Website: lowes
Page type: review-order
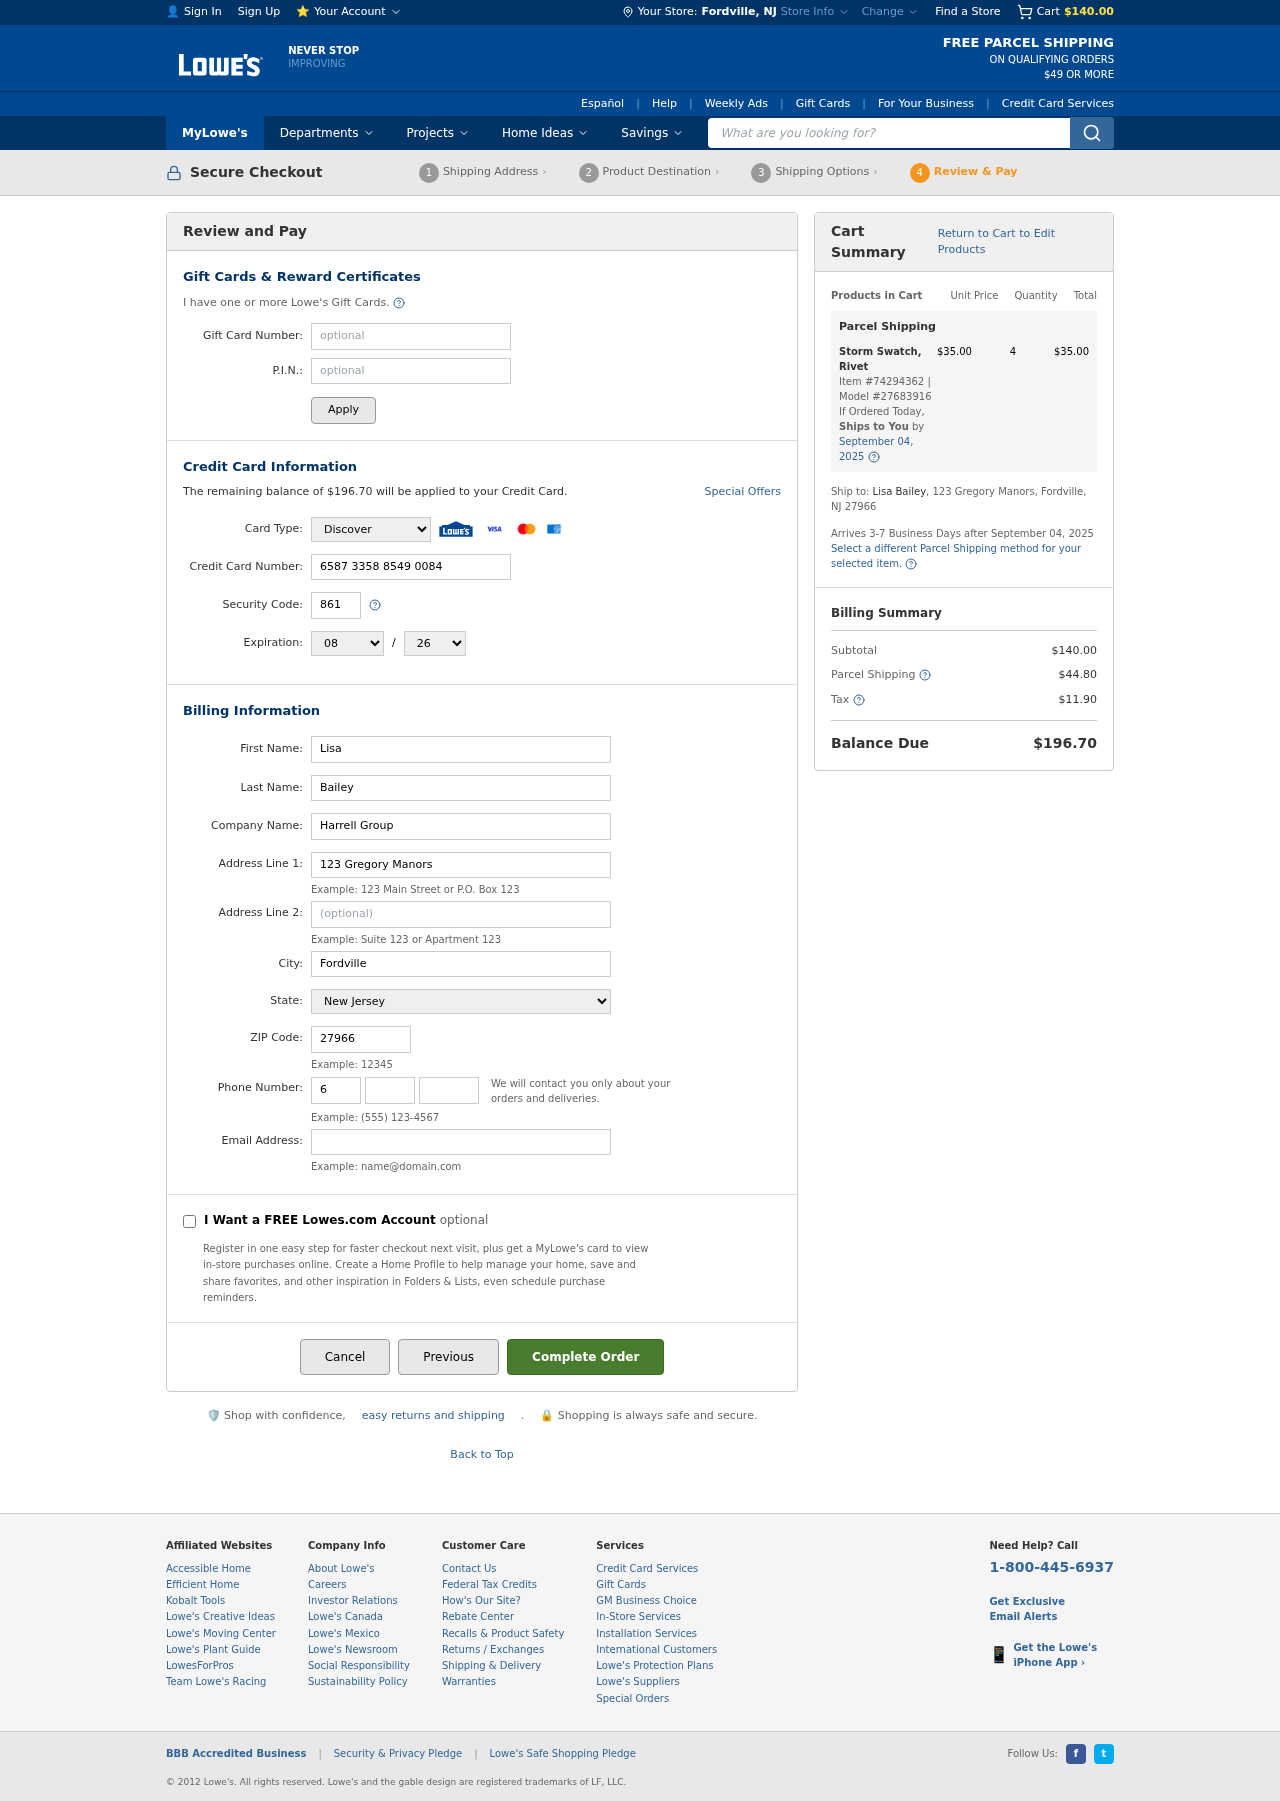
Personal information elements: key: PII_CARD_CVV
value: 861
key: PII_CARD_EXPIRY_MONTH
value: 08
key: PII_CARD_EXPIRY_YEAR
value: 26
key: PII_CARD_NUMBER
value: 6587 3358 8549 0084
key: PII_CARD_TYPE
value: Discover
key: PII_CITY
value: Fordville
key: PII_CITY_STATE
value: Fordville, NJ
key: PII_COMPANY
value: Harrell Group
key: PII_EMAIL
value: lisabailey@gmail.com
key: PII_FIRSTNAME
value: Lisa
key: PII_LASTNAME
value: Bailey
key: PII_PHONE_AREA
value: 674
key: PII_PHONE_PREFIX
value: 867
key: PII_PHONE_SUFFIX
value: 5341
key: PII_POSTCODE
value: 27966
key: PII_STATE
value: New Jersey
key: PII_STREET
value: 123 Gregory Manors
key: PII_STREET2
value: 123 Gregory Manors
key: PII_FULLNAME2
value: Lisa Bailey
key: PII_STATE_ABBR
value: NJ
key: PII_POSTCODE_FULL
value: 27966
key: PII_CITY_STATE_ZIP
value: Fordville, NJ 27966
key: PII_POSTCODE_NUMERIC
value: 27966
Product elements: key: PRODUCT1_NAME
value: Storm Swatch, Rivet
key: PRODUCT1_PRICE
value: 35
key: PRODUCT1_QUANTITY
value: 4
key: PRODUCT1_ITEM_NUMBER
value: Item #74294362
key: PRODUCT1_MODEL_NUMBER
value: Model #27683916
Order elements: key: ORDER_SUBTOTAL
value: $140.00
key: ORDER_BALANCE_DUE
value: $196.70
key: ORDER_SHIPPING_DATE
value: September 04, 2025
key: ORDER_ITEM_TOTAL
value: $35.00
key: ORDER_SHIPPING_DATE2
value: September 04, 2025
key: ORDER_SHIPPING_COST
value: $44.80
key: ORDER_TAX
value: $11.90
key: ORDER_TOTAL
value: $196.70
Search elements: key: HEADER_SEARCH
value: What are you looking for?